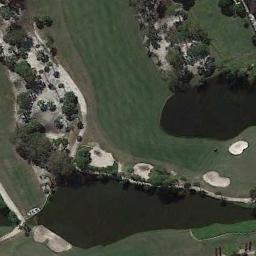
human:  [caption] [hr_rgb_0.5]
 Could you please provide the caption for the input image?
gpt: There are several bunkers and lakes and a few paths and many trees on a large green lawn on the golf course .

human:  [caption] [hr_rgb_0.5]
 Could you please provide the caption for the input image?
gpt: The golf course has two lakes, Some fairways,  Barrier trees and sandpits .

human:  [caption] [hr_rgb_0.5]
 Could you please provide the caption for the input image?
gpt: There are many trees near the golf course .

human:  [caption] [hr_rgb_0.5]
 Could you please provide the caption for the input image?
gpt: At the intersection of the three paths, There are two bunkers .

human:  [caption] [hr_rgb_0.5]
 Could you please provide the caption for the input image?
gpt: There are some bunkers near a lake on the golf course .